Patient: sex M, age 80
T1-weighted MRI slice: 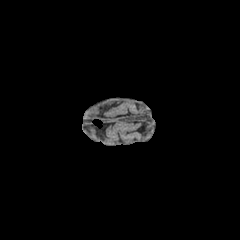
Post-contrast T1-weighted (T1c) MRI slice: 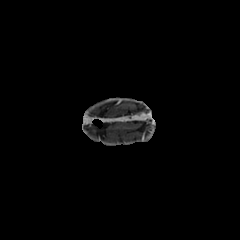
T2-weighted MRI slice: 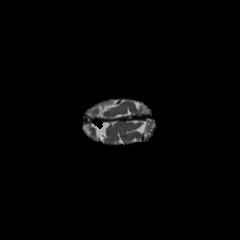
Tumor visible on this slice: no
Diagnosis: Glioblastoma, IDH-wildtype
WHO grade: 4